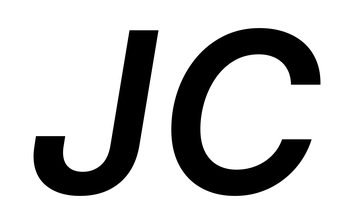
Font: Inter-Italic_SemiBold_Italic